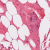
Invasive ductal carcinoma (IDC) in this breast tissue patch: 0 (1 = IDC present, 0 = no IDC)